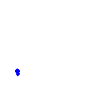
Particle: electron